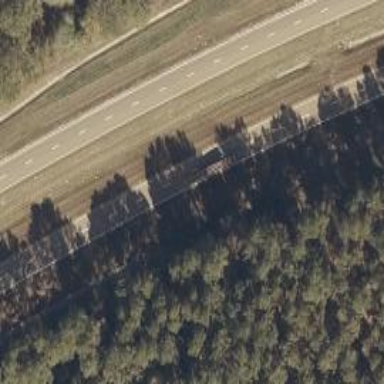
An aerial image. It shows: This image shows trunk highway that functions as expressway.